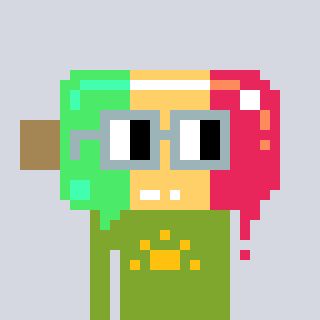
a pixel art character with square dark gray glasses, a icepop-shaped head and a slimegreen-colored body on a cool background